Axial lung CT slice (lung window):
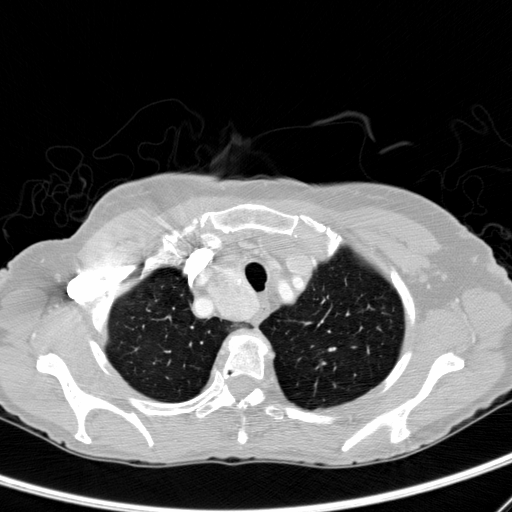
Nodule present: no